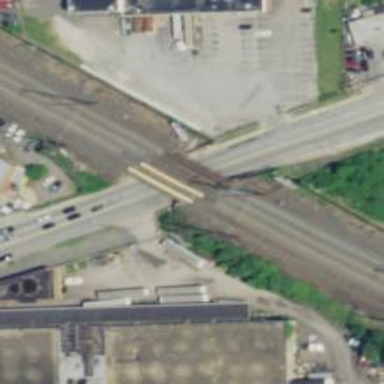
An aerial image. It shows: Bridge over electrified railway with contact line.